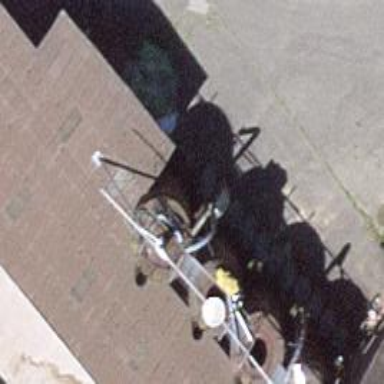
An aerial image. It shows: Silo.